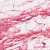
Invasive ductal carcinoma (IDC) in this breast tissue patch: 0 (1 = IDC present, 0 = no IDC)